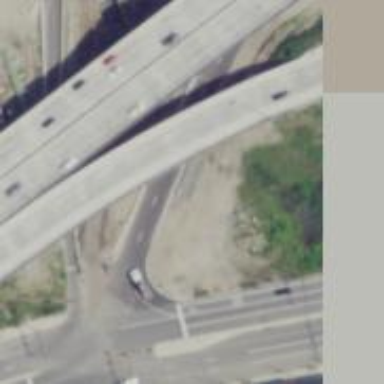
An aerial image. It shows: Viaduct bridge on motorway link.